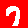
Digit: 7